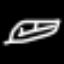
Label: leaf